Aerial crown-view tile of a tropical tree (Barro Colorado Island, Panama), acquired 20250512:
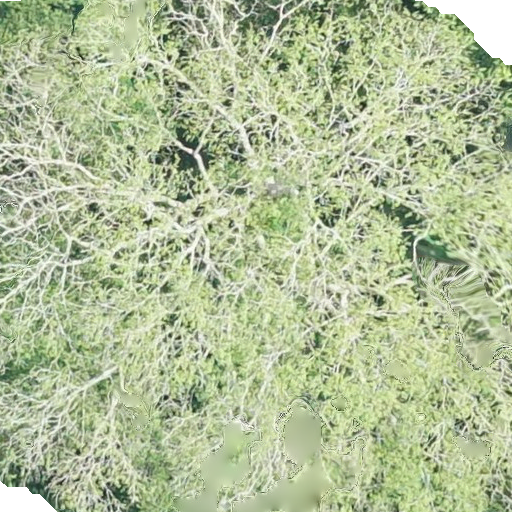
Species: Dipteryx oleifera
GBIF accepted scientific name: Dipteryx oleifera
Crown area: 557.721 m²